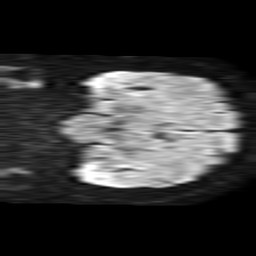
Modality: TRACE
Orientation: coronal
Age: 52
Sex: female
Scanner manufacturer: philips
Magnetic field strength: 1.5 T
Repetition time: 4.6 s
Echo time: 0.08517 s